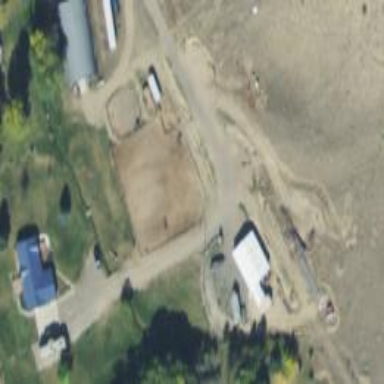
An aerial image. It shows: Driveway leading to service road.